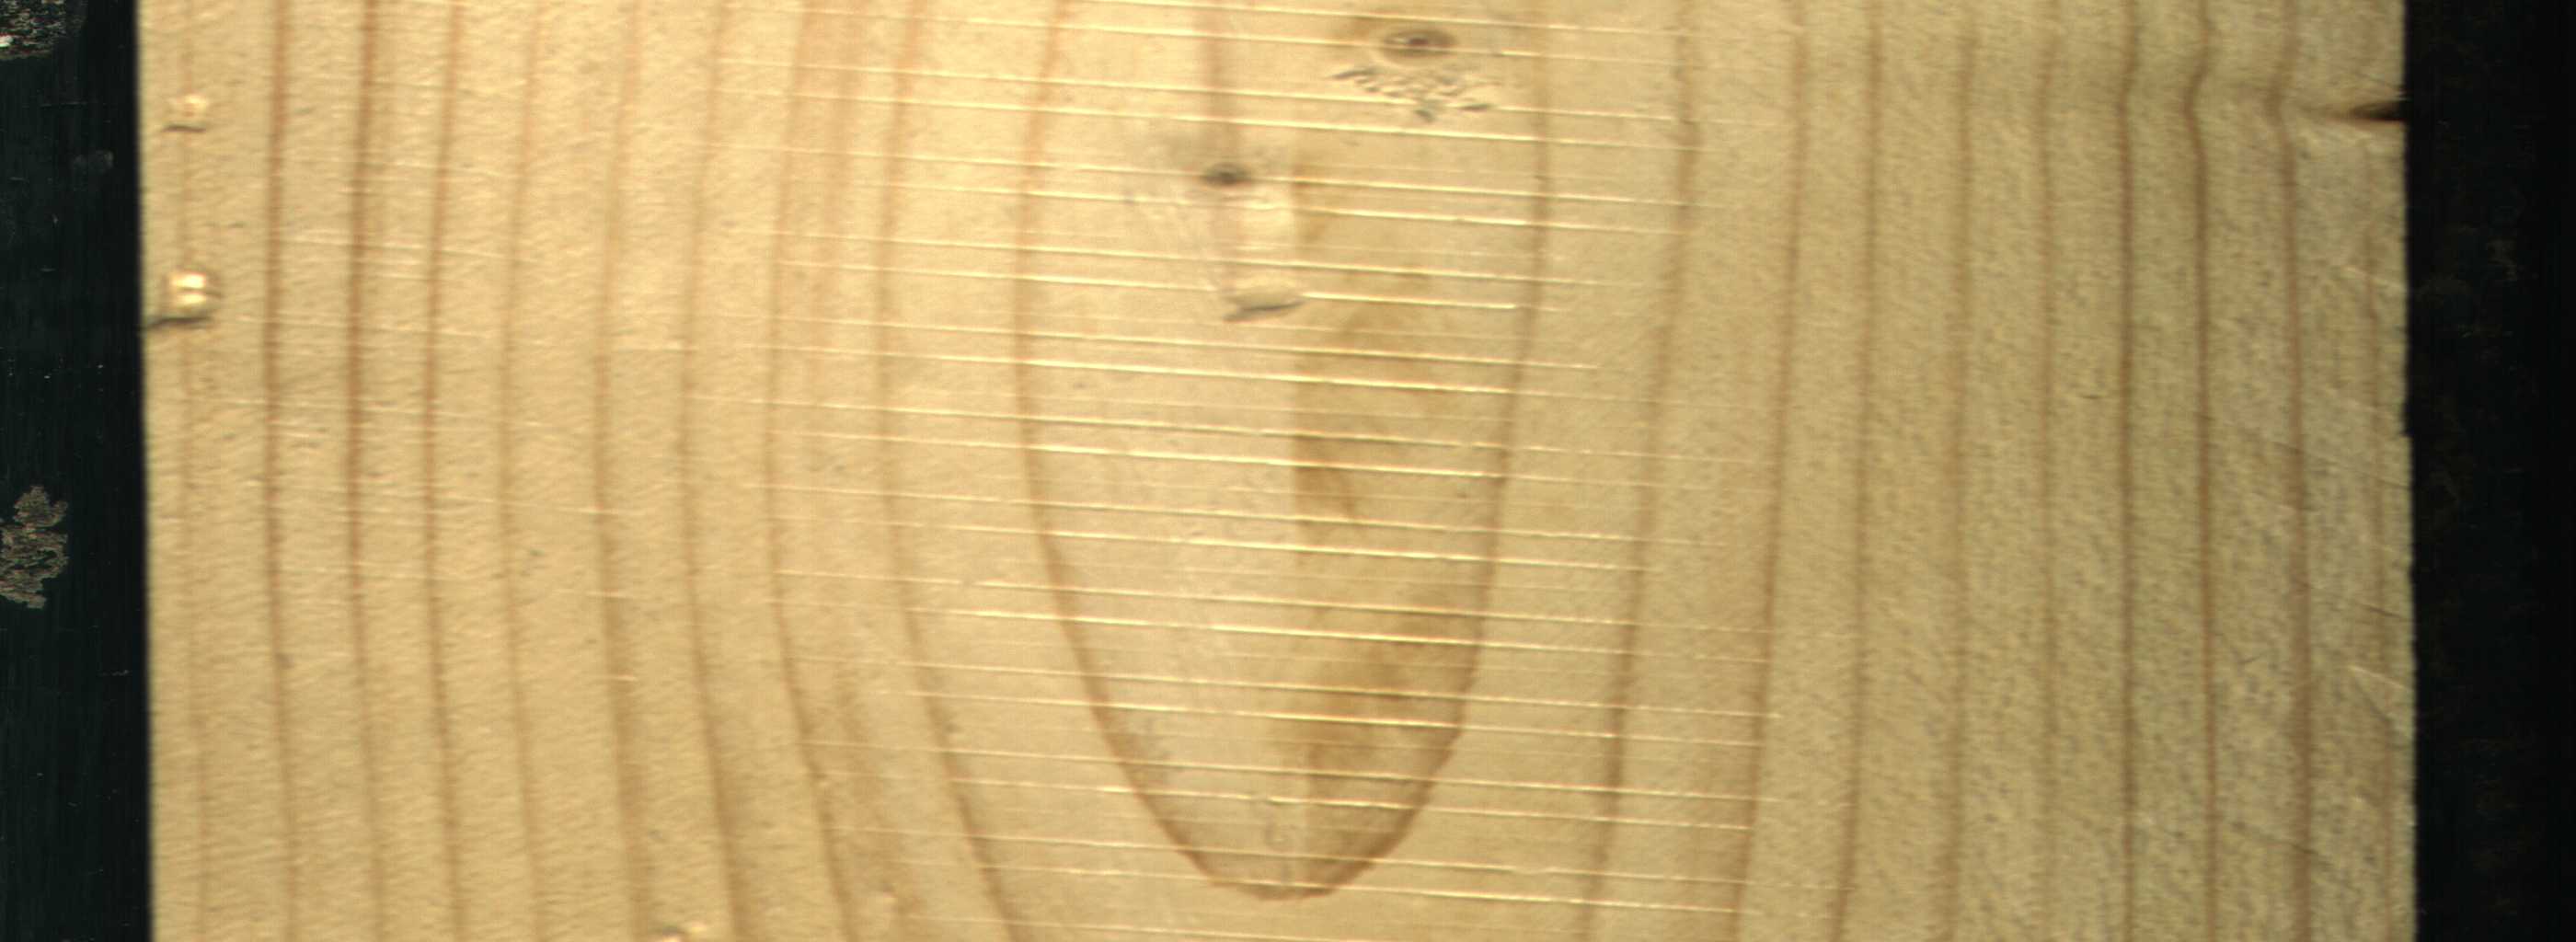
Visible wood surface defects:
Dead_Knot
Live_Knot
Live_Knot